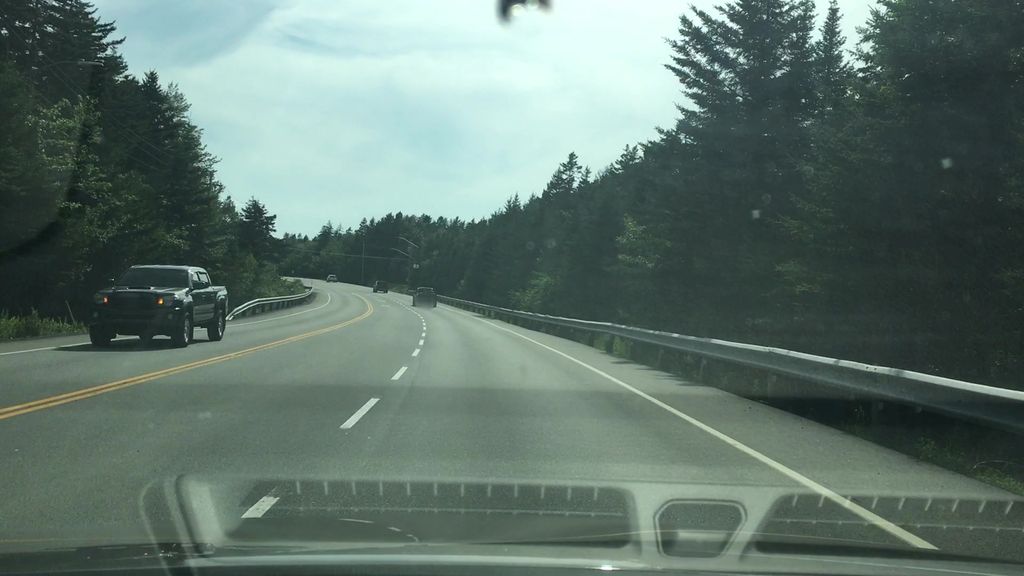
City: halifax